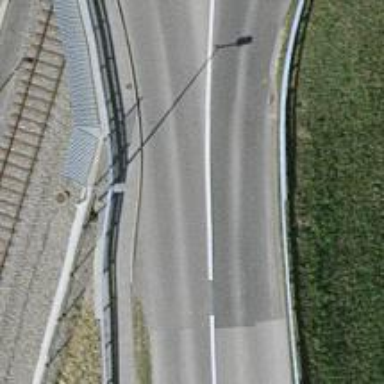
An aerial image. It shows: Secondary road with embankment.